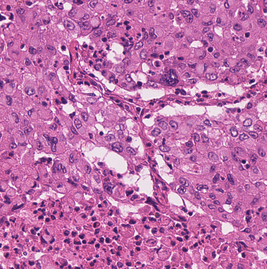
Tumor epithelial tissue: yes
Tumor-associated stroma tissue: yes
Normal tissue: no